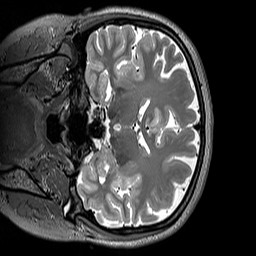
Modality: T2w
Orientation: coronal
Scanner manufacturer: siemens
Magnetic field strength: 3 T
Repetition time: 3.2 s
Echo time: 0.406 s